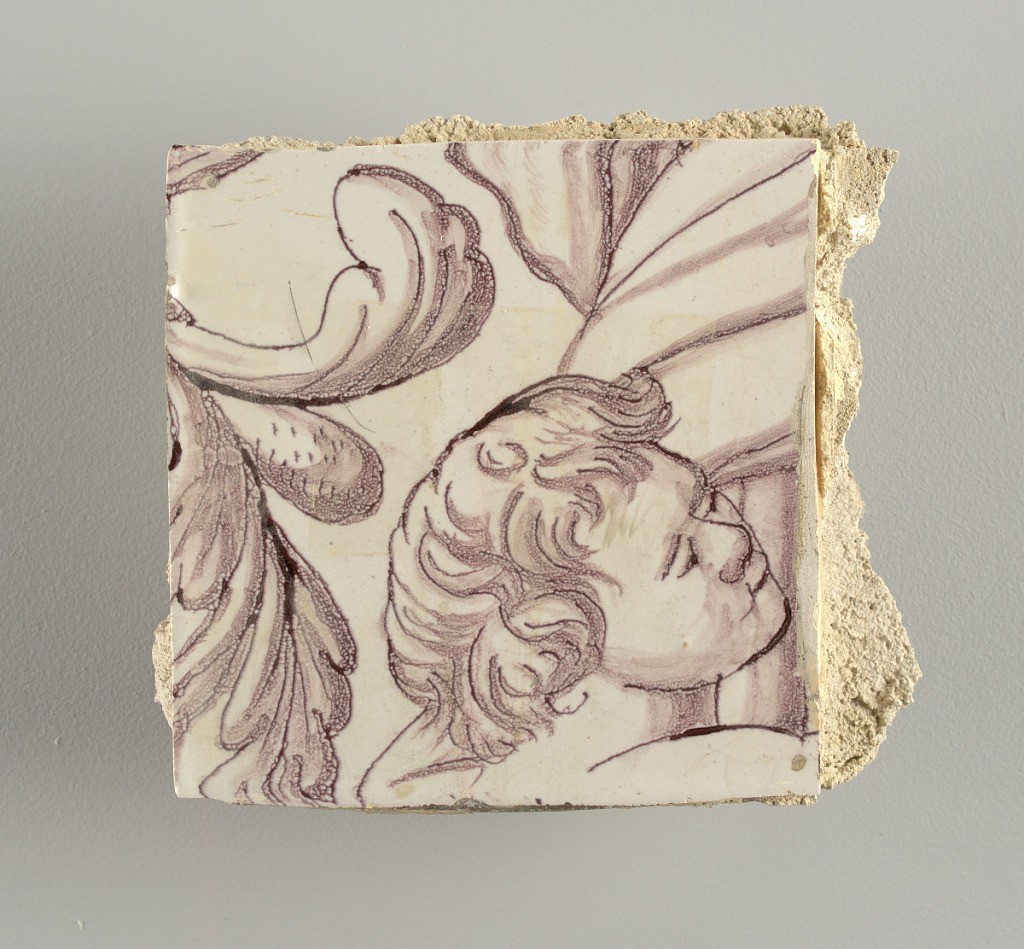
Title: Tile wall facing
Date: ca. 1725
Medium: Tin-glazed earthenware, underglaze
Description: Horizontal rectangle.  Thirty tiles wide and twenty-three tiles high with opening for fireplace eleven tiles wide and ten high.  Foliage arabesques disposed about three vertical axes from which are emphazised by urns at center and right, and at left by the figure of a standing woman carrying an infant on her arm and accompanied by two children.